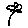
Label: flower